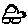
Label: car